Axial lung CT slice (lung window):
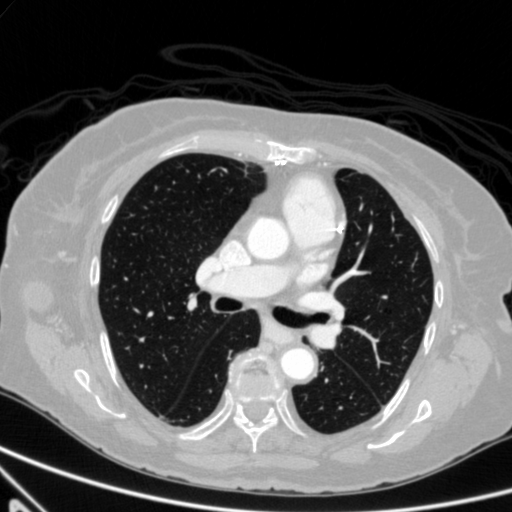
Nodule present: no